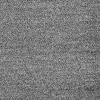
Atmospheric dust classification: dusty